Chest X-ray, AP view. Patient: 66 years old, sex M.
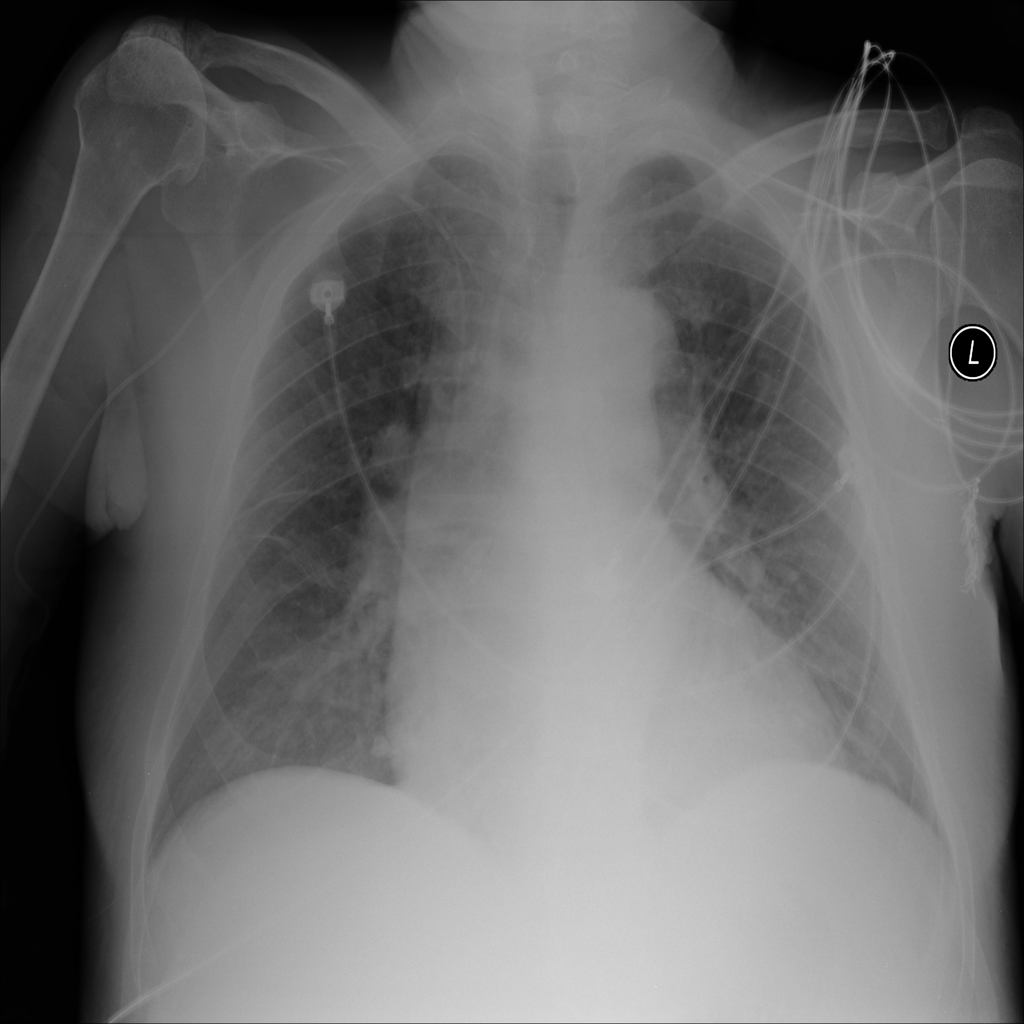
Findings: No Finding